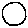
Label: circle